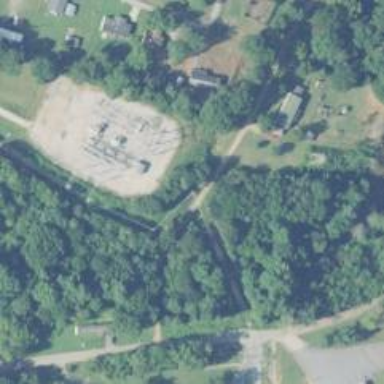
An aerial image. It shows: Distribution substation surrounded by fence.